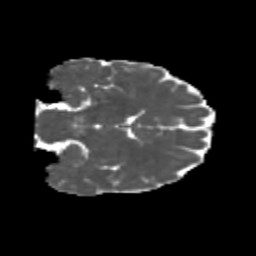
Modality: MD
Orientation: coronal
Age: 29
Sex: male
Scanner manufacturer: siemens
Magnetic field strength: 3 T
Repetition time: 1.8 s
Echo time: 0.07 s